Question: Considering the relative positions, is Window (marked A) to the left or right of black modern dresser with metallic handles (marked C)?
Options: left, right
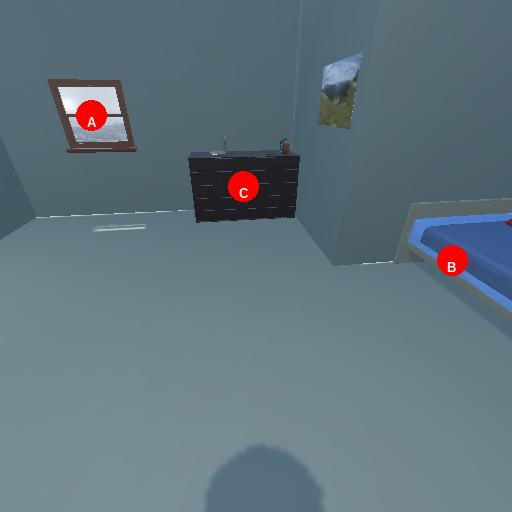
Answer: left